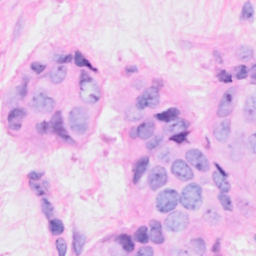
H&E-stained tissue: Breast